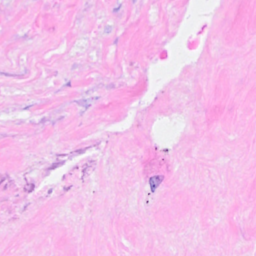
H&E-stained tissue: Breast